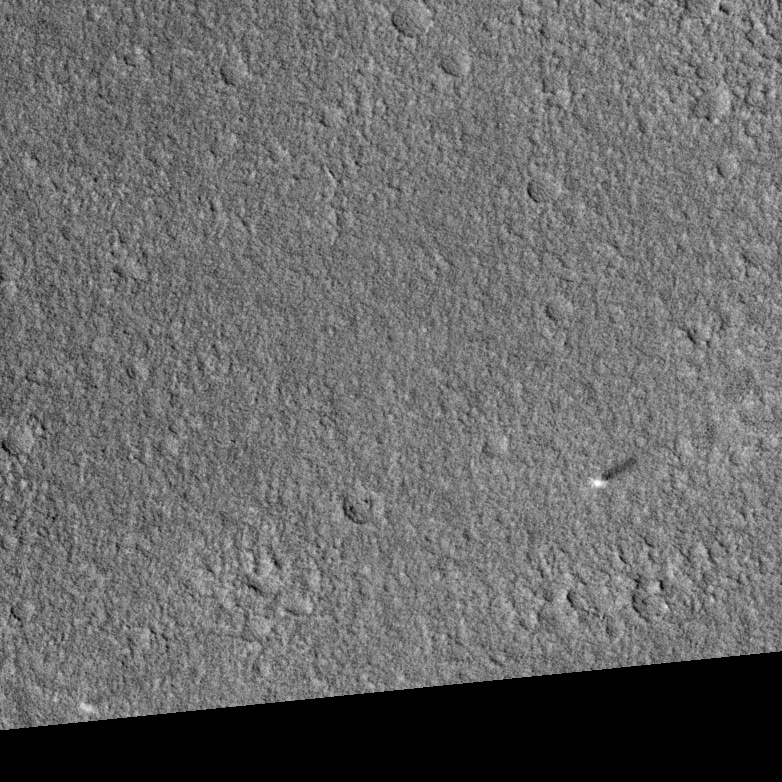
Label: dustdevil